Question:  I accidentally increase the size of UINavigation controller. But i am unable to found a way to change its height back to the normal height from size inspector or interface builder.
The size inspector is not allowing me to edit its height. Any idea to restore it to its original height in interface builder.
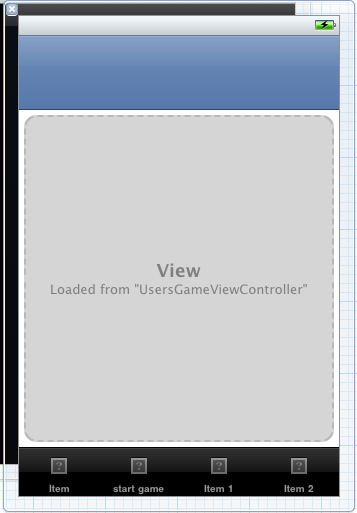
Answer: Actually what happens you mistakenly change the 'Top Bar' value from attributes inspector.
What you need to do set it 'Navigation Bar' instead this 'Navigation Bar With Prompt'.
see in the image